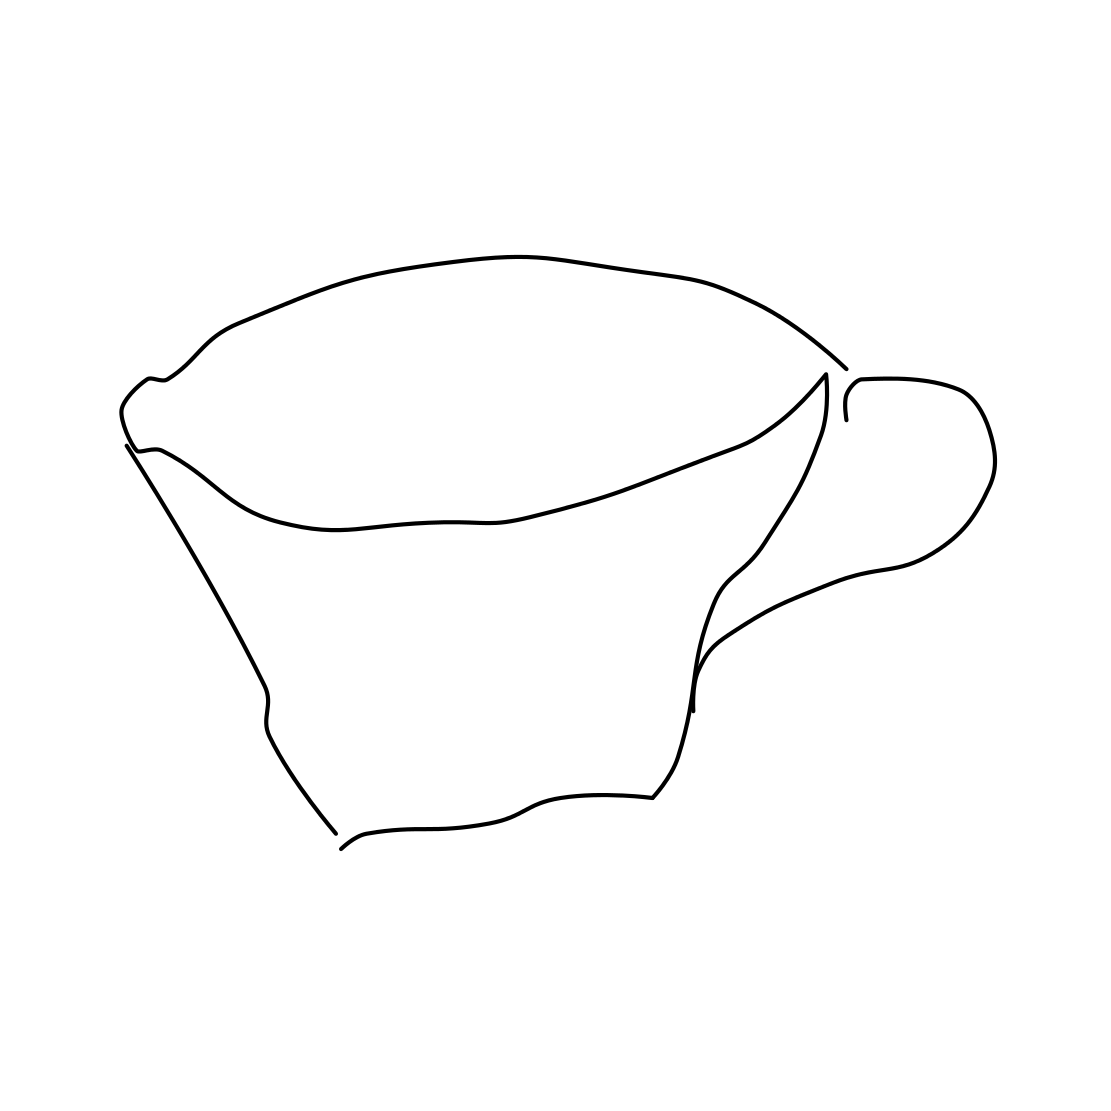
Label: cup